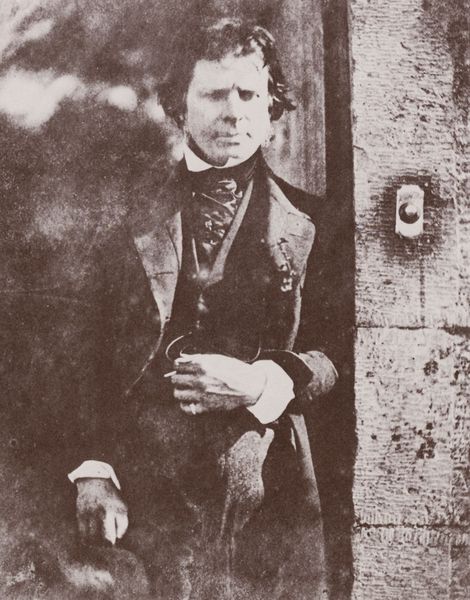
Titel: David Octavius Hill
Künstler: Robert Adamson
Standort: Edinburgh
Institution: British Museum
Schlagwörter: dunkel, hand, himmel, mann, schatten, weiß, wolken, bäume, frisur, haar, hell, hintergrund, licht, mund, nase, schwarz, stirn, tür, blick, haus, tuch, anzug, hemd, hose, jacke, wand, augen, gesicht, kragen, stein, steine, ärmel, hände, portrait, porträt, spiegel, haare, mantel, knopf, lippen, locken, wangen, ecke, haltung, backen, mauer, nebel, steinmauer, ausdruck, lehnen, frack, rauchen, grimmig, halstuch, nadel, knöpfe, revers, sakko, skepsis, weste, unscharf, foto, fotografie, photographie, fugen, klingel, mauerwerk, schwarz-weiss, uniform, faust, manschette, manschetten, stirnfalte, photo, glocke, zigarette, fuge, lässig, dandy, adern, quadersteine, lehnend, bund, blöcke, klingelknopf, lehnt, katfoto mann, stein schwarz weiß, licht#